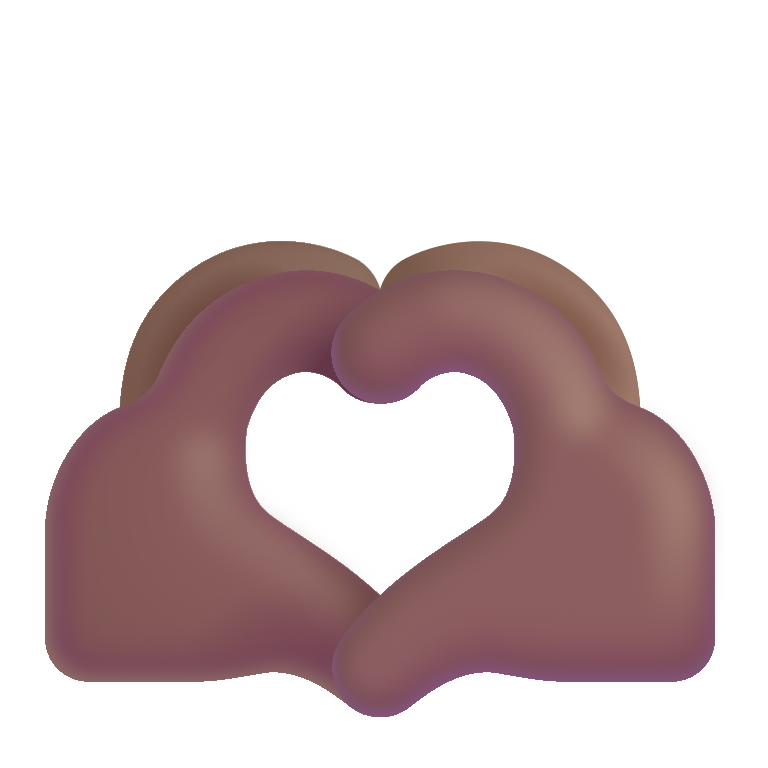
heart hands color  dark